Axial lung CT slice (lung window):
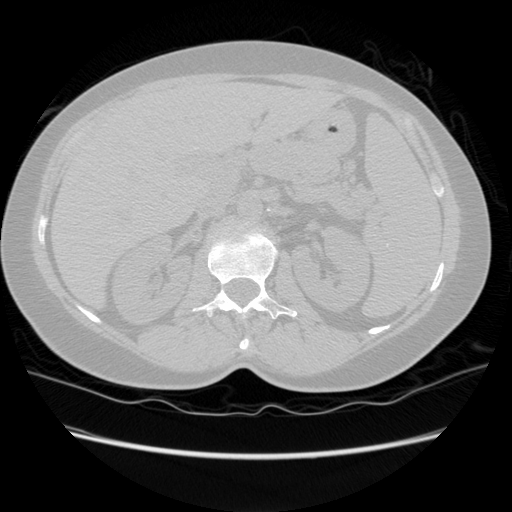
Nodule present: no